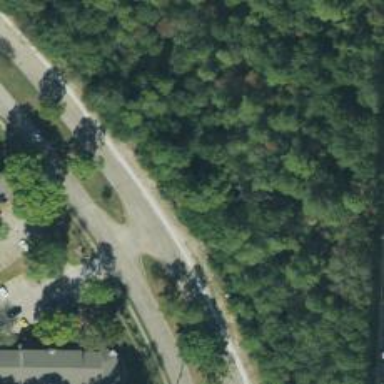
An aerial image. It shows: Secondary link road leading to driveway.